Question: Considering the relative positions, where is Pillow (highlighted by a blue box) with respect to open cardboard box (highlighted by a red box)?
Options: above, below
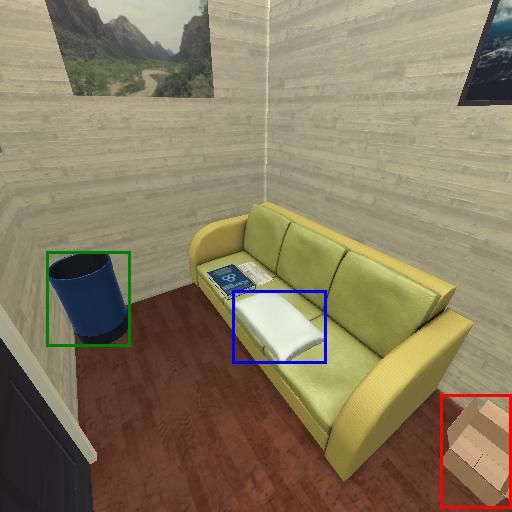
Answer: above